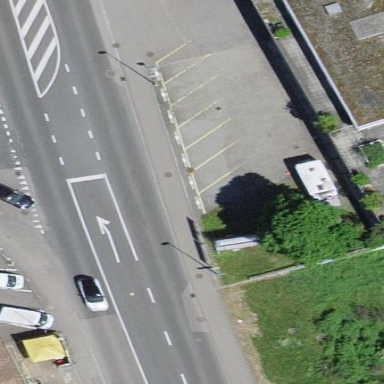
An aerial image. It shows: Diagonal street-side parking available as amenity.